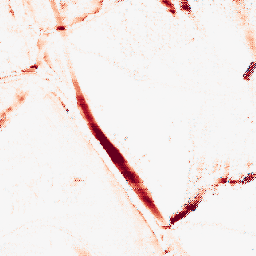
Category: morphological
Decomposition family: morphological_ellipse
Decomposition parameters: operation: opening
width: 5
height: 20
Upsampling method: regularized
Upsampling parameters: scale: 4
lambda_reg: 0.1
Upsampling scale: 4